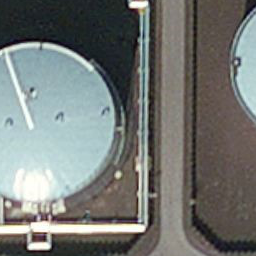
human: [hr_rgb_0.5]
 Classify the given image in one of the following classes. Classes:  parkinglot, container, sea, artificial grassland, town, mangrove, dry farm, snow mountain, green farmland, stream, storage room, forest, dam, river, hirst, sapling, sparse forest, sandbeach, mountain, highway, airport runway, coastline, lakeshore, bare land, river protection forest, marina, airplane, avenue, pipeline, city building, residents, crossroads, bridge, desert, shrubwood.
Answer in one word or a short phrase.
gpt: storage room